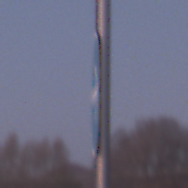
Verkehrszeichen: VorgeschriebeneFahrtrichtungHierRechts
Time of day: SunriseSunset
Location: Outdoor (Nature)
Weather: Clear
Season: NotSpecified
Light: Natural